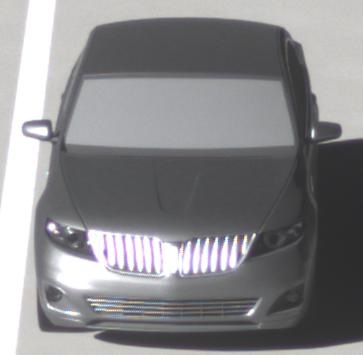
Make: Lincoln
Model: MKS
Detailed model: -
Model produced from: 2008
Model produced until: 2011
Doors: 4
Color: gray
Road condition: wet road
Daytime: morning or afternoon
Contrast: high contrast